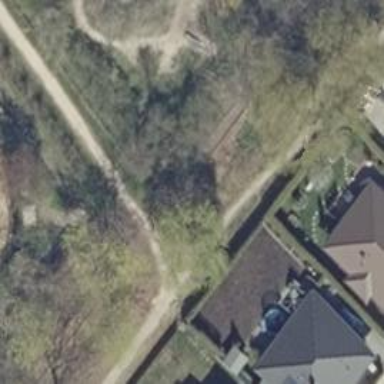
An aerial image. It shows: Abandoned railway.